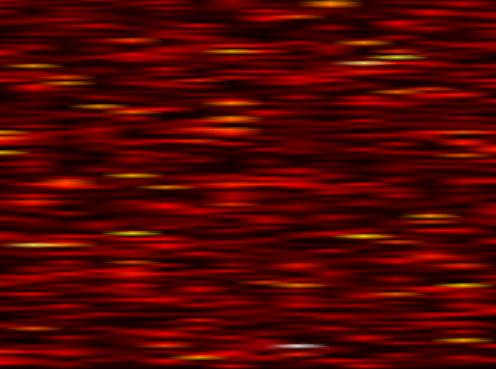
Label: FOFDM